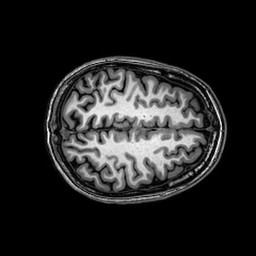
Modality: T1w
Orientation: axial
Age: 22
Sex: female